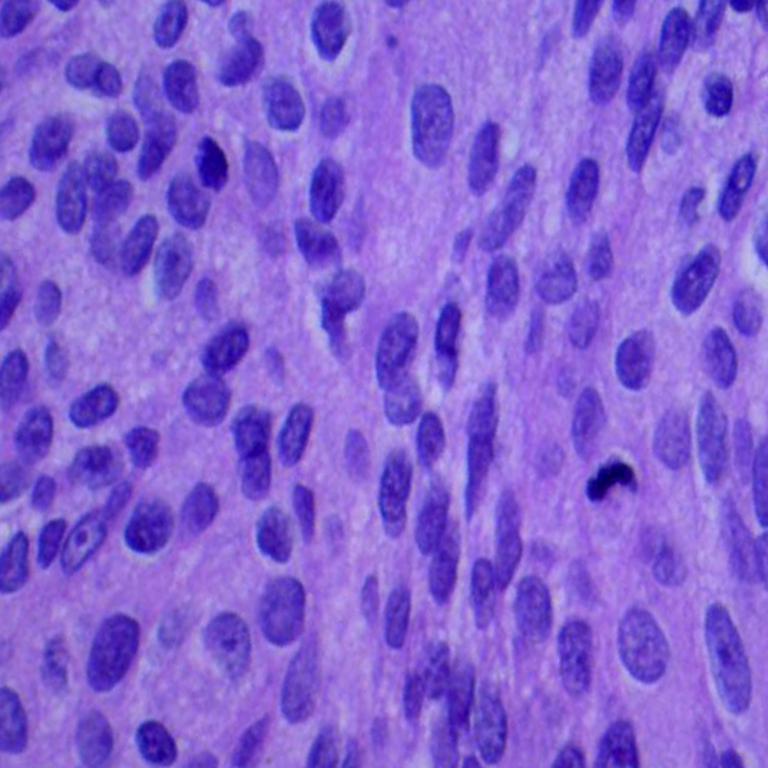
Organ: lung
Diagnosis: squamous carcinomas